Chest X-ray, AP view. Patient: 9 years old, sex M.
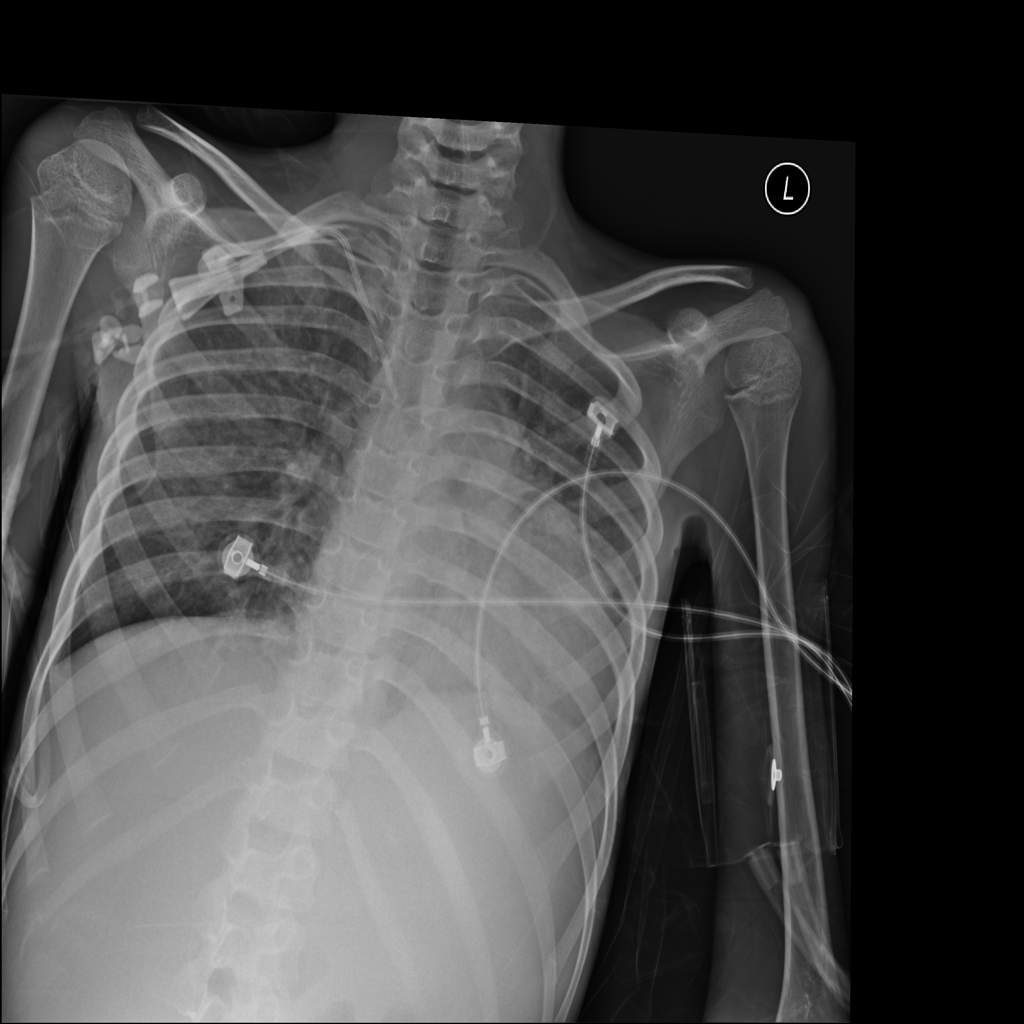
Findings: No Finding